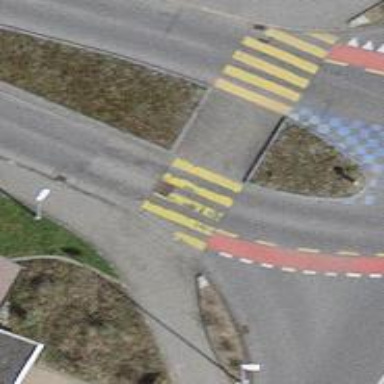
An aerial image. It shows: Zebra crossing on footway.